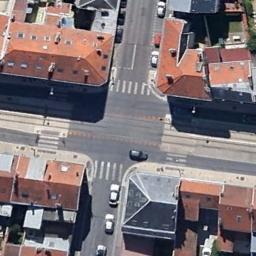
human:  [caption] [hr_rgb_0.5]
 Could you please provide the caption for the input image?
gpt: There are several moving vehicles on the road at the intersection, And there are many houses with orange roofs around the intersection .

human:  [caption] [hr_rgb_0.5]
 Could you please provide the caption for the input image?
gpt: There are many traffic signs at this intersection, And many red and gray houses are built around the intersection .

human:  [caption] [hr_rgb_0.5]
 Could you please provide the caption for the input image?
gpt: An intersection with sparse traffic is between some dense buildings .

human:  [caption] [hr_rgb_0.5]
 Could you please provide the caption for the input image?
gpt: There are some brown buildings and gray buildings beside the intersection .

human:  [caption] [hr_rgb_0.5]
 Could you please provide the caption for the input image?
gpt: There are many buildings beside the intersection .